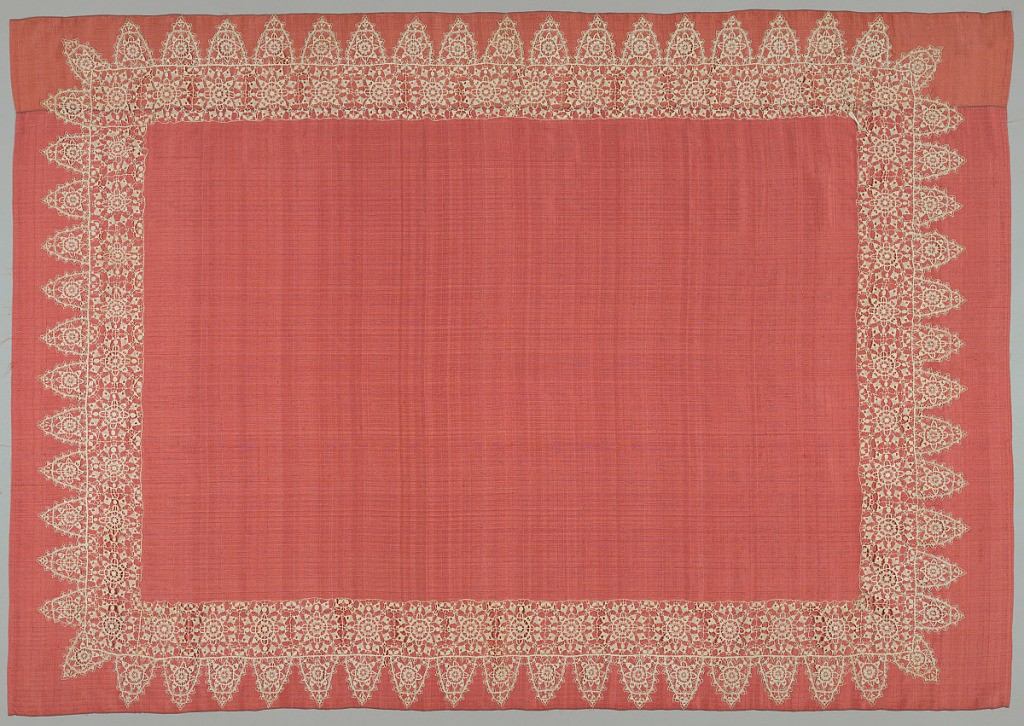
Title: Table cover
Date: late 16th–early 17th century
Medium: linen lace on silk Technique: grid of laid cords with needle lace (reticella style); edge of punto in aria
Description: Large reddish-pink table cover with a deeply scalloped lace within the edges of the silk.